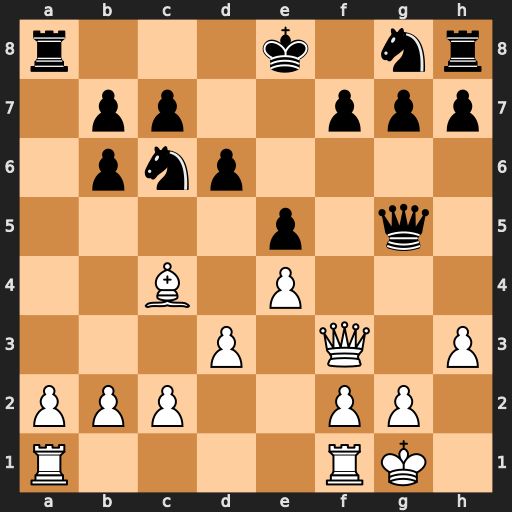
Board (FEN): r3k1nr/1pp2ppp/1pnp4/4p1q1/2B1P3/3P1Q1P/PPP2PP1/R4RK1
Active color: w
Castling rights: kq
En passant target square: -
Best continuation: Qxf7+ Kd8 Qf8+ Kd7 Qxa8